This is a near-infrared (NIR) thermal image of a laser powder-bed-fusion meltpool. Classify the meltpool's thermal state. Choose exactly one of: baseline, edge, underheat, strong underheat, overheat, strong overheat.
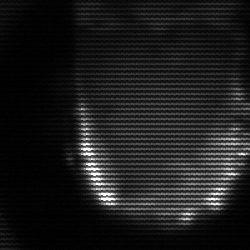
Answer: baseline